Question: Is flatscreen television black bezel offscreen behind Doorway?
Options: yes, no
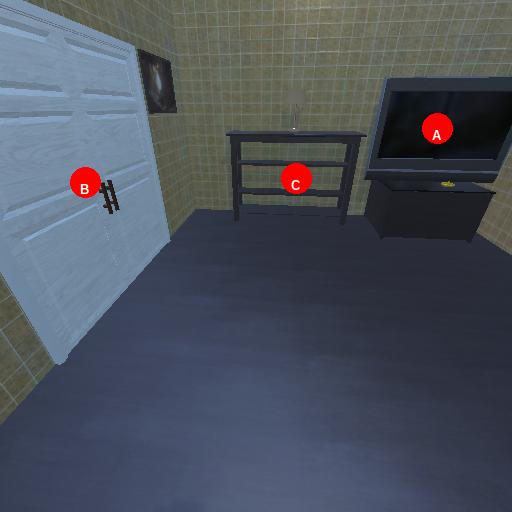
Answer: yes